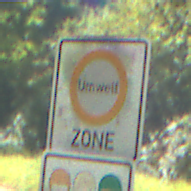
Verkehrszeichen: BeginnUmweltzone
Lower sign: FreistellungVomVerkehrsverbot1
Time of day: Midday
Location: Outdoor (RoadRail)
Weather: Clear
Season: NotSpecified
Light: Natural